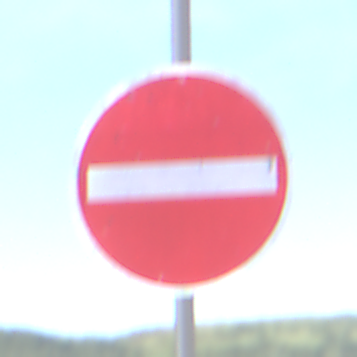
Verkehrszeichen: VerbotDerEinfahrt
Umgebung: Outdoor, RoadRail
Tageszeit: MorningAfternoon
Wetter: PartlyCloudy
Licht: Natural
Jahreszeit: NotSpecified
Kontrast: HighContrast